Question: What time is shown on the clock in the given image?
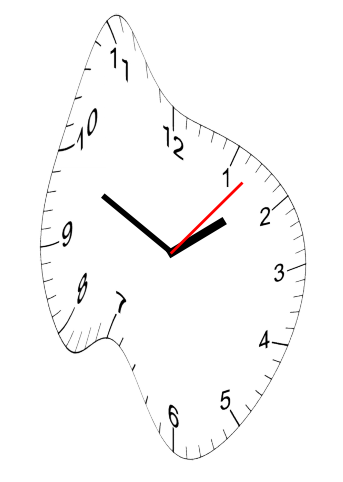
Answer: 01:49:07